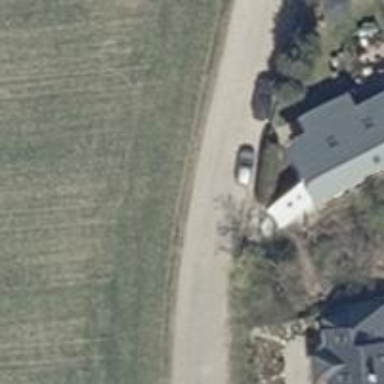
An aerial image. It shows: Residential road with compacted surface.